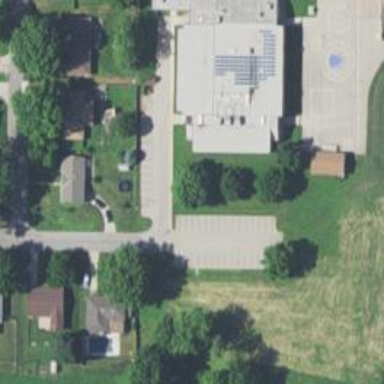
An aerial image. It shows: School building.